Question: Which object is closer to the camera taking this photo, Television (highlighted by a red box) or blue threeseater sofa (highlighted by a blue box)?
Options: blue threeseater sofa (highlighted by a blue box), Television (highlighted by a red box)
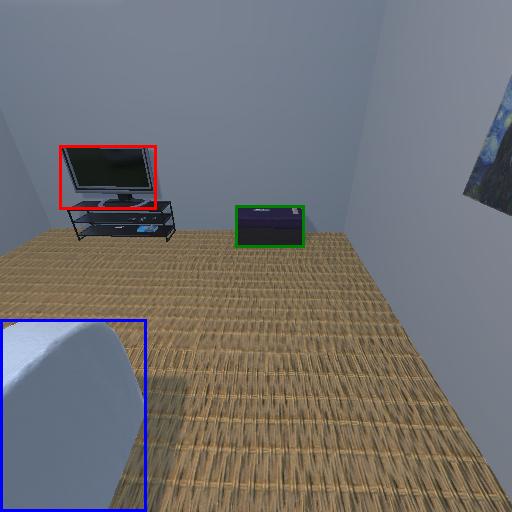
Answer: blue threeseater sofa (highlighted by a blue box)